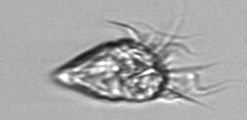
Label: Strombidium_morphotype1